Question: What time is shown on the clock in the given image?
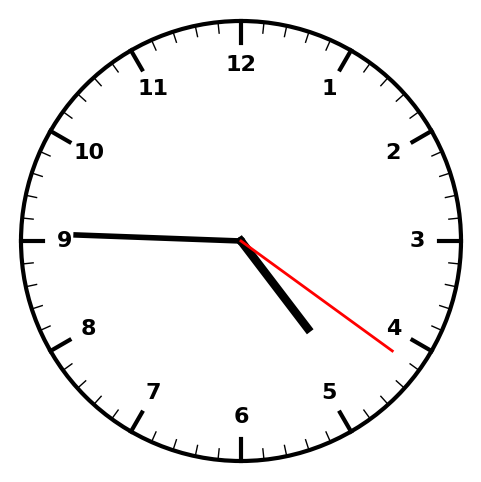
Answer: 04:45:21